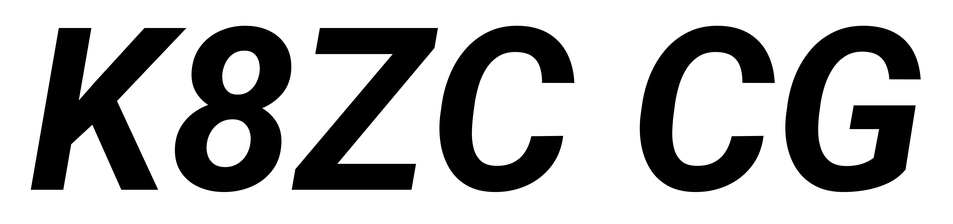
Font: Roboto-Italic_Bold_Italic